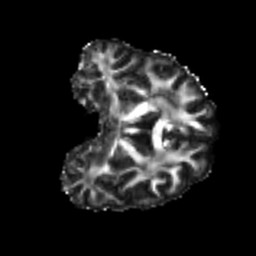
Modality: FA
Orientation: coronal
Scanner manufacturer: siemens
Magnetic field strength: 3 T
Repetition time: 4 s
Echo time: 0.0594 s